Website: walmart
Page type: address-validator
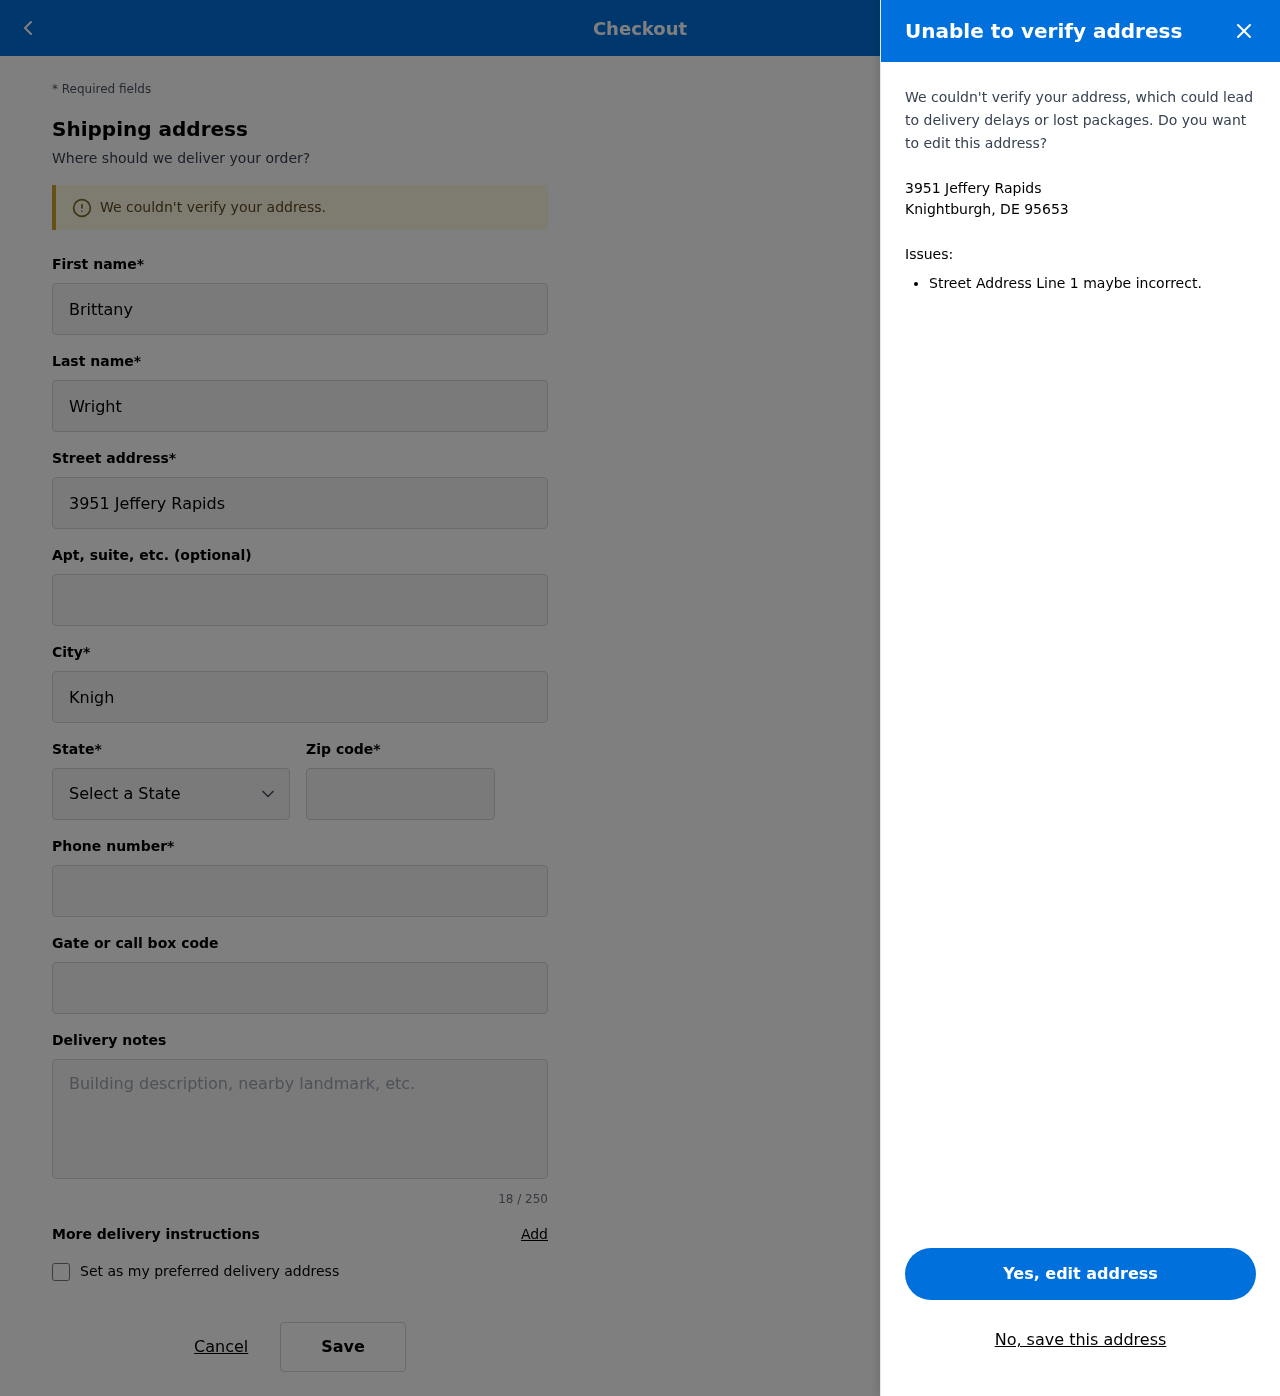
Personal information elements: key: PII_CITY_STATE_ZIP
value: Knightburgh, DE 95653
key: PII_DELIVERY_INSTRUCTIONS
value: Leave with doorman
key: PII_STATE_ABBR
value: DE
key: PII_STREET
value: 3951 Jeffery Rapids
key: PII_FIRSTNAME
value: Brittany
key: PII_LASTNAME
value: Wright
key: PII_CITY
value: Knightburgh
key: PII_POSTCODE
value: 95653
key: PII_PHONE
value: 2903849538
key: PII_SECURITY_CODE
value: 645